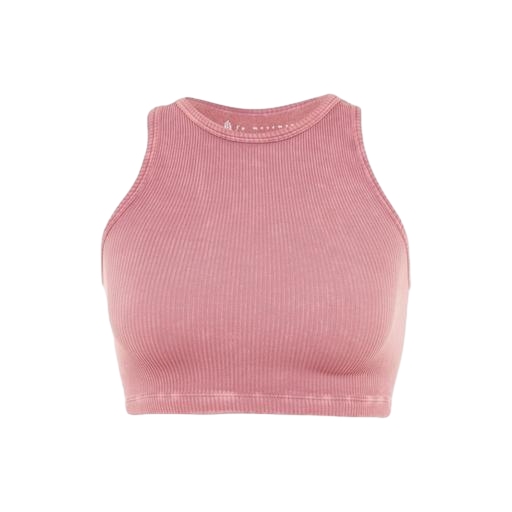
pink rib tank, pink crop top, pink tank top, white background